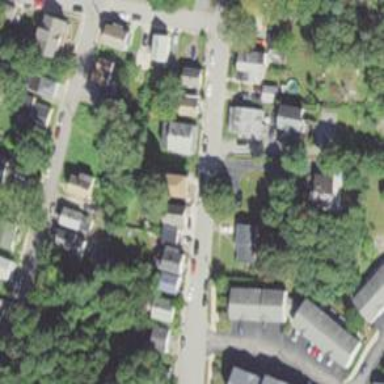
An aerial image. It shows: Residential driveway serving as service road.